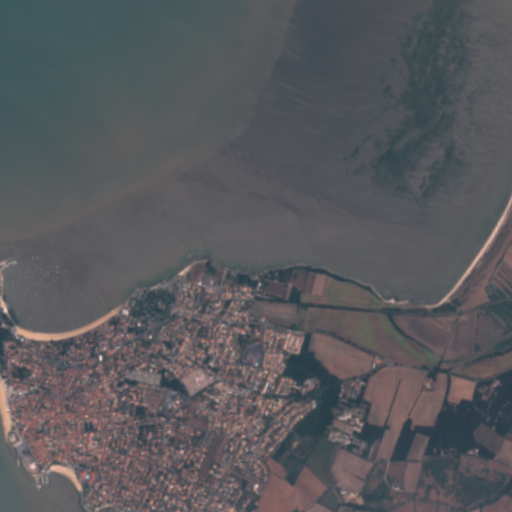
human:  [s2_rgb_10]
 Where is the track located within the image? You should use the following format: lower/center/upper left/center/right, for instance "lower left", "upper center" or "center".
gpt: The track is located in the lower left of the image.
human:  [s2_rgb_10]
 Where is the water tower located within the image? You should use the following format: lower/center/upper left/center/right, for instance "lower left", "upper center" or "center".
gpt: The water tower is located in the lower center of the image.
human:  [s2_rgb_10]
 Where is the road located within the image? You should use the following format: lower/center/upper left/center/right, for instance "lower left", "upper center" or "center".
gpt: There is no road in the image.